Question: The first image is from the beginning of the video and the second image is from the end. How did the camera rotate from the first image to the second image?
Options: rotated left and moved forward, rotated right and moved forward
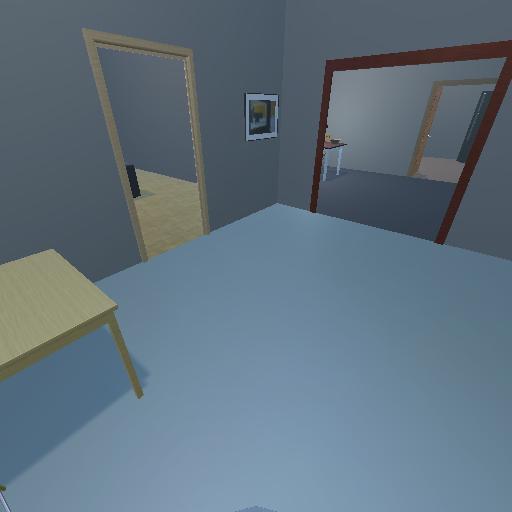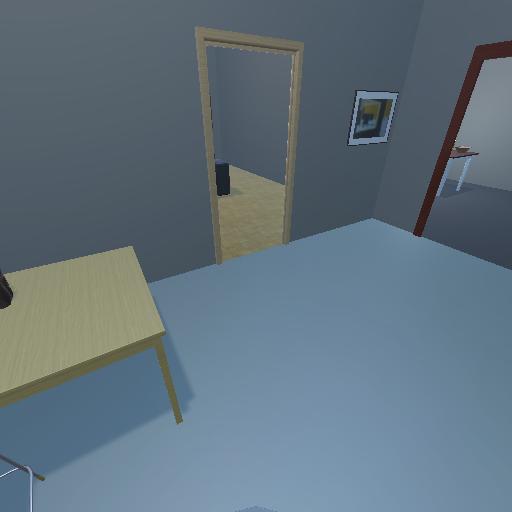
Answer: rotated left and moved forward